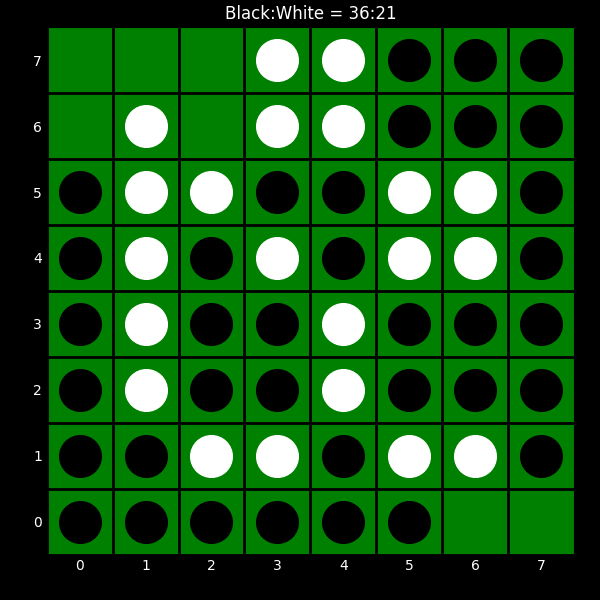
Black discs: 36
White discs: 21